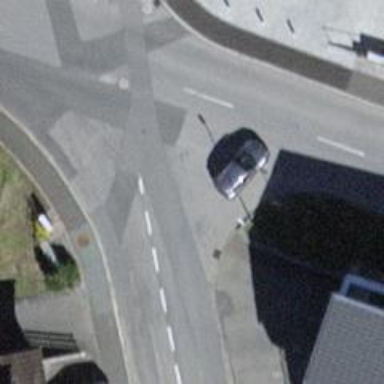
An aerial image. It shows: Public transport stop position.